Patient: sex F, age 57
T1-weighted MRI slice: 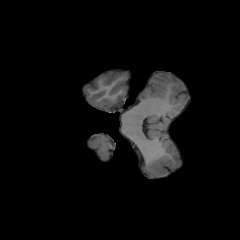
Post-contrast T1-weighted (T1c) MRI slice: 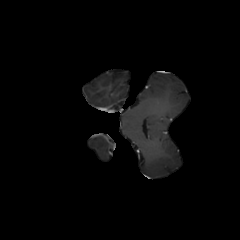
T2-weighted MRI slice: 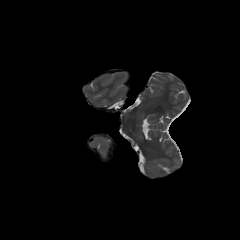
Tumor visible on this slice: no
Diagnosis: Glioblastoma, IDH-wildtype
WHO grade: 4